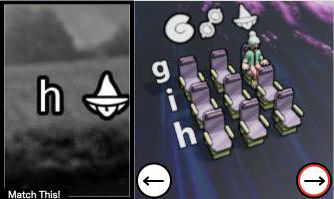
Task: seats
Answer: no